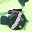
Label: 7